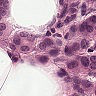
Metastatic tissue present: yes